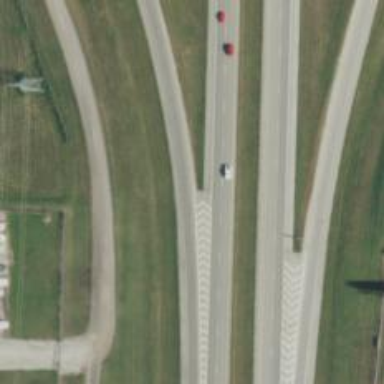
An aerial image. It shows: Trunk link highway.